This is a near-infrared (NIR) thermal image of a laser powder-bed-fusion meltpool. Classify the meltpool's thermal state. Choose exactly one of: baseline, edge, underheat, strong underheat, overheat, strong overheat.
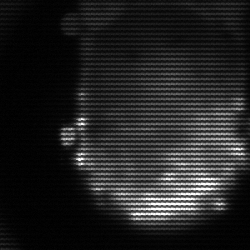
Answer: baseline